Question: I am developing a (custom) bottom action bar, managed through a fragment. The bottom bar is made of 5 buttons, and is shared by 3 activities (I want each individual activity to present this bar at the bottom of the screen).

I would like to save/restore the state of the fragment in order to save buttons' state across activity changes (through startActivity(Intent) and so on).
However, when starting a child activity from a parent one, the first one is destroyed and the state of the activity (and it's inner fragments) is saved. In consequence, when my child activity starts, the state of it's bottom bar fragment is restored.
# The code
The link between my activities :
'''
<activity
android:name=".MainActivity"
android:screenOrientation="portrait"
android:theme="@style/Theme.TicketPromo" />
<activity
android:name=".SavingsActivity"
android:parentActivityName=".MainActivity"
android:screenOrientation="portrait"
android:theme="@style/Theme.TicketPromo" />
'''
'''
public class BottomBarFragment extends Fragment {
...
// Indicates whether the buttons are enabled or not
protected boolean isPromoFlashEnabled;
protected boolean isCouponsModeEnabled;
protected boolean isSavingsModeEnabled;
protected boolean isSearchModeEnabled;
protected boolean isAccountModeEnabled;
...
/*
* Save the state of buttons so they can be restored on the next screen.
*/
public void onSaveInstanceState(Bundle state) {
super.onSaveInstanceState(state);
// Save buttons' state
state.putBoolean("isPromoFlashEnabled", isPromoFlashEnabled);
state.putBoolean("isCouponsModeEnabled", isCouponsModeEnabled);
state.putBoolean("isSavingsModeEnabled", isSavingsModeEnabled);
state.putBoolean("isSearchModeEnabled", isSearchModeEnabled);
state.putBoolean("isAccountModeEnabled", isAccountModeEnabled);
}
/*
* Restore the state of buttons and call their trigger on the screen opener.
*/
public void onViewStateRestored(Bundle state) {
super.onViewStateRestored(state);
if (state == null) { return; }
// Promo flash
isPromoFlashEnabled = state.getBoolean("isPromoFlashEnabled", false);
toggleActionButton(ActionButton.PromoFlash, isPromoFlashEnabled);
screenOpenener.togglePromoFlashButton(isPromoFlashEnabled);
// My coupons
isCouponsModeEnabled = state.getBoolean("isCouponsModeEnabled", false);
toggleActionButton(ActionButton.Coupons, isCouponsModeEnabled);
screenOpenener.toggleMyCouponsButton(isCouponsModeEnabled);
// My savings
isSavingsModeEnabled = state.getBoolean("isSavingsModeEnabled", false);
toggleActionButton(ActionButton.Savings, isSavingsModeEnabled);
screenOpenener.toggleMySavingsButton(isSavingsModeEnabled);
// Search mode
isSearchModeEnabled = state.getBoolean("isSearchModeEnabled", false);
toggleActionButton(ActionButton.Search, isSearchModeEnabled);
screenOpenener.toggleSearchButton(isSearchModeEnabled);
// My account
isAccountModeEnabled = state.getBoolean("isAccountModeEnabled", false);
toggleActionButton(ActionButton.Account, isAccountModeEnabled);
screenOpenener.toggleMyAccountButton(isAccountModeEnabled);
}
...
}
'''
(the fragment is directly inserted in the activity's layout with '<fragment .../>' ) :
'''
FragmentManager fm = getSupportFragmentManager();
bottomBar = (BottomBarFragment) fm.findFragmentById(R.id.bottom_bar);
'''
# THE question
1. How to save the state of a fragment that is still attached to a paused activity
2. How to restore this state
3. Is there a link with setRetainInstance(true) or a hack regarding this?
# Edit, reworded question :
How to share a single fragment between two activities so the fragment is destroyed, or at least so that it can be saved/restored across activities' lifecyle ?
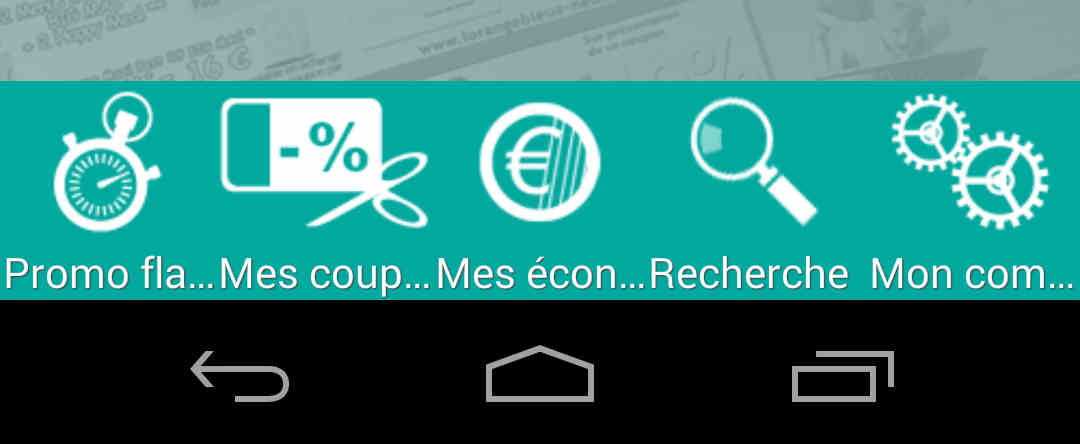
Answer: I solved the problem using SharedPreferences when the first activity comes to be paused.
Not a great deal, just sad I couldn't use the native life cycle to handle this.